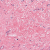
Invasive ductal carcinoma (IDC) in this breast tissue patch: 0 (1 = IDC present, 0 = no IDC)